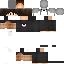
A male human skin with dark skin, wearing brown long hair dressed in a black tshirt and black pants, featuring a closed mouth.